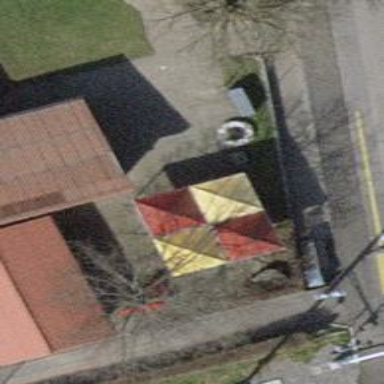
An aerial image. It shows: Picnic table located in leisure land area.